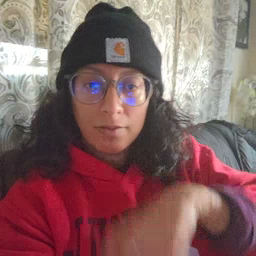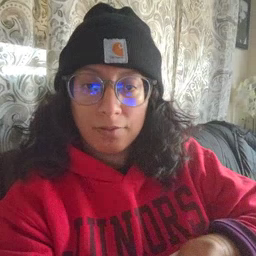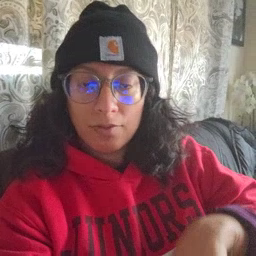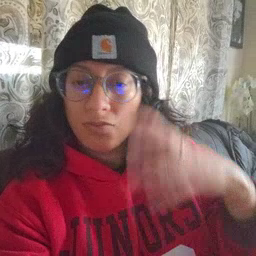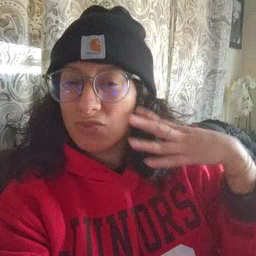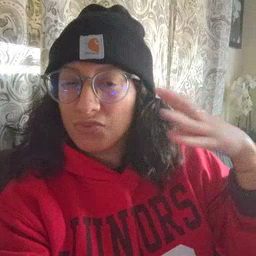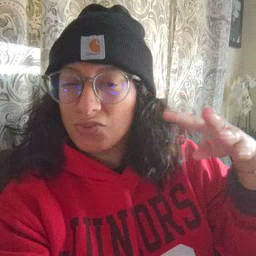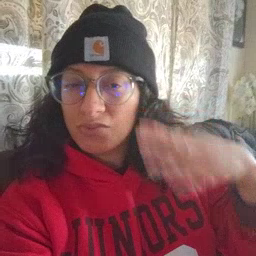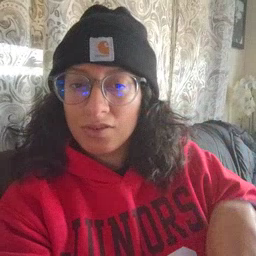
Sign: noisy